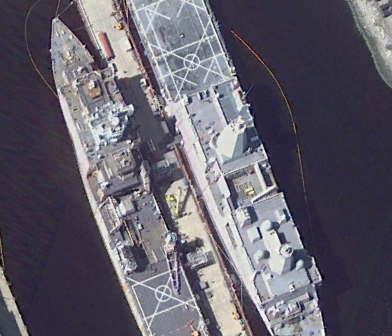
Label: combat